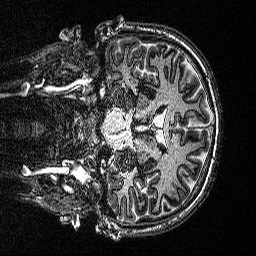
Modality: MP2RAGE
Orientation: coronal
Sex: male
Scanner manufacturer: siemens
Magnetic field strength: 3 T
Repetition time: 5 s
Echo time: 0.00292 s